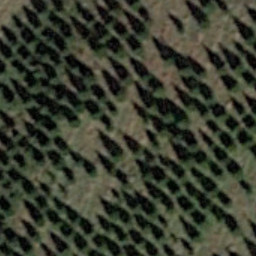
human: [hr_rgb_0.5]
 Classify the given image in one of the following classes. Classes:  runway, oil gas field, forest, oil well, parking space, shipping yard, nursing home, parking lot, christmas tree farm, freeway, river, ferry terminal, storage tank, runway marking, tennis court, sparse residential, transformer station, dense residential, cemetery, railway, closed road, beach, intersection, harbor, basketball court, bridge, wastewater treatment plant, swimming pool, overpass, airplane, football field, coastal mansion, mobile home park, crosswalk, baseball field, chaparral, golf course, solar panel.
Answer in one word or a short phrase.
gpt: christmas tree farm